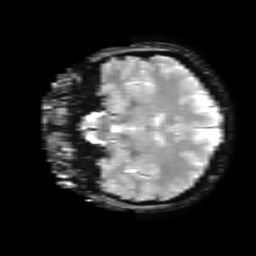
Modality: T2starw
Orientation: coronal
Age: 22
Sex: female
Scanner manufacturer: ge
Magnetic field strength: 3 T
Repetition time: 0.65 s
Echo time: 0.02 s